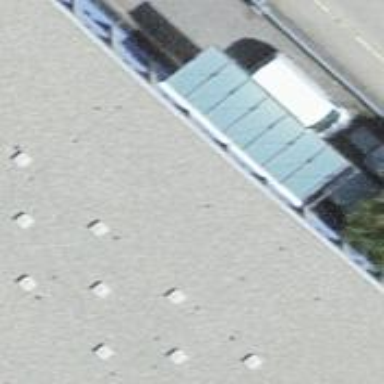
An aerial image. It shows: Solar photovoltaic panel generator.